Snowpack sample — Buffalo Mountain, Silverthorne, Colorado, USA (2/22/26, 2:02 PM MST)
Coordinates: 39.622, -106.113
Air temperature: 33 °F
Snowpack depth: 63 cm
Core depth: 40 cm
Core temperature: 26.6 °F
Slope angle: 11°, slope face: 116°
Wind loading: low
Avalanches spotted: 0
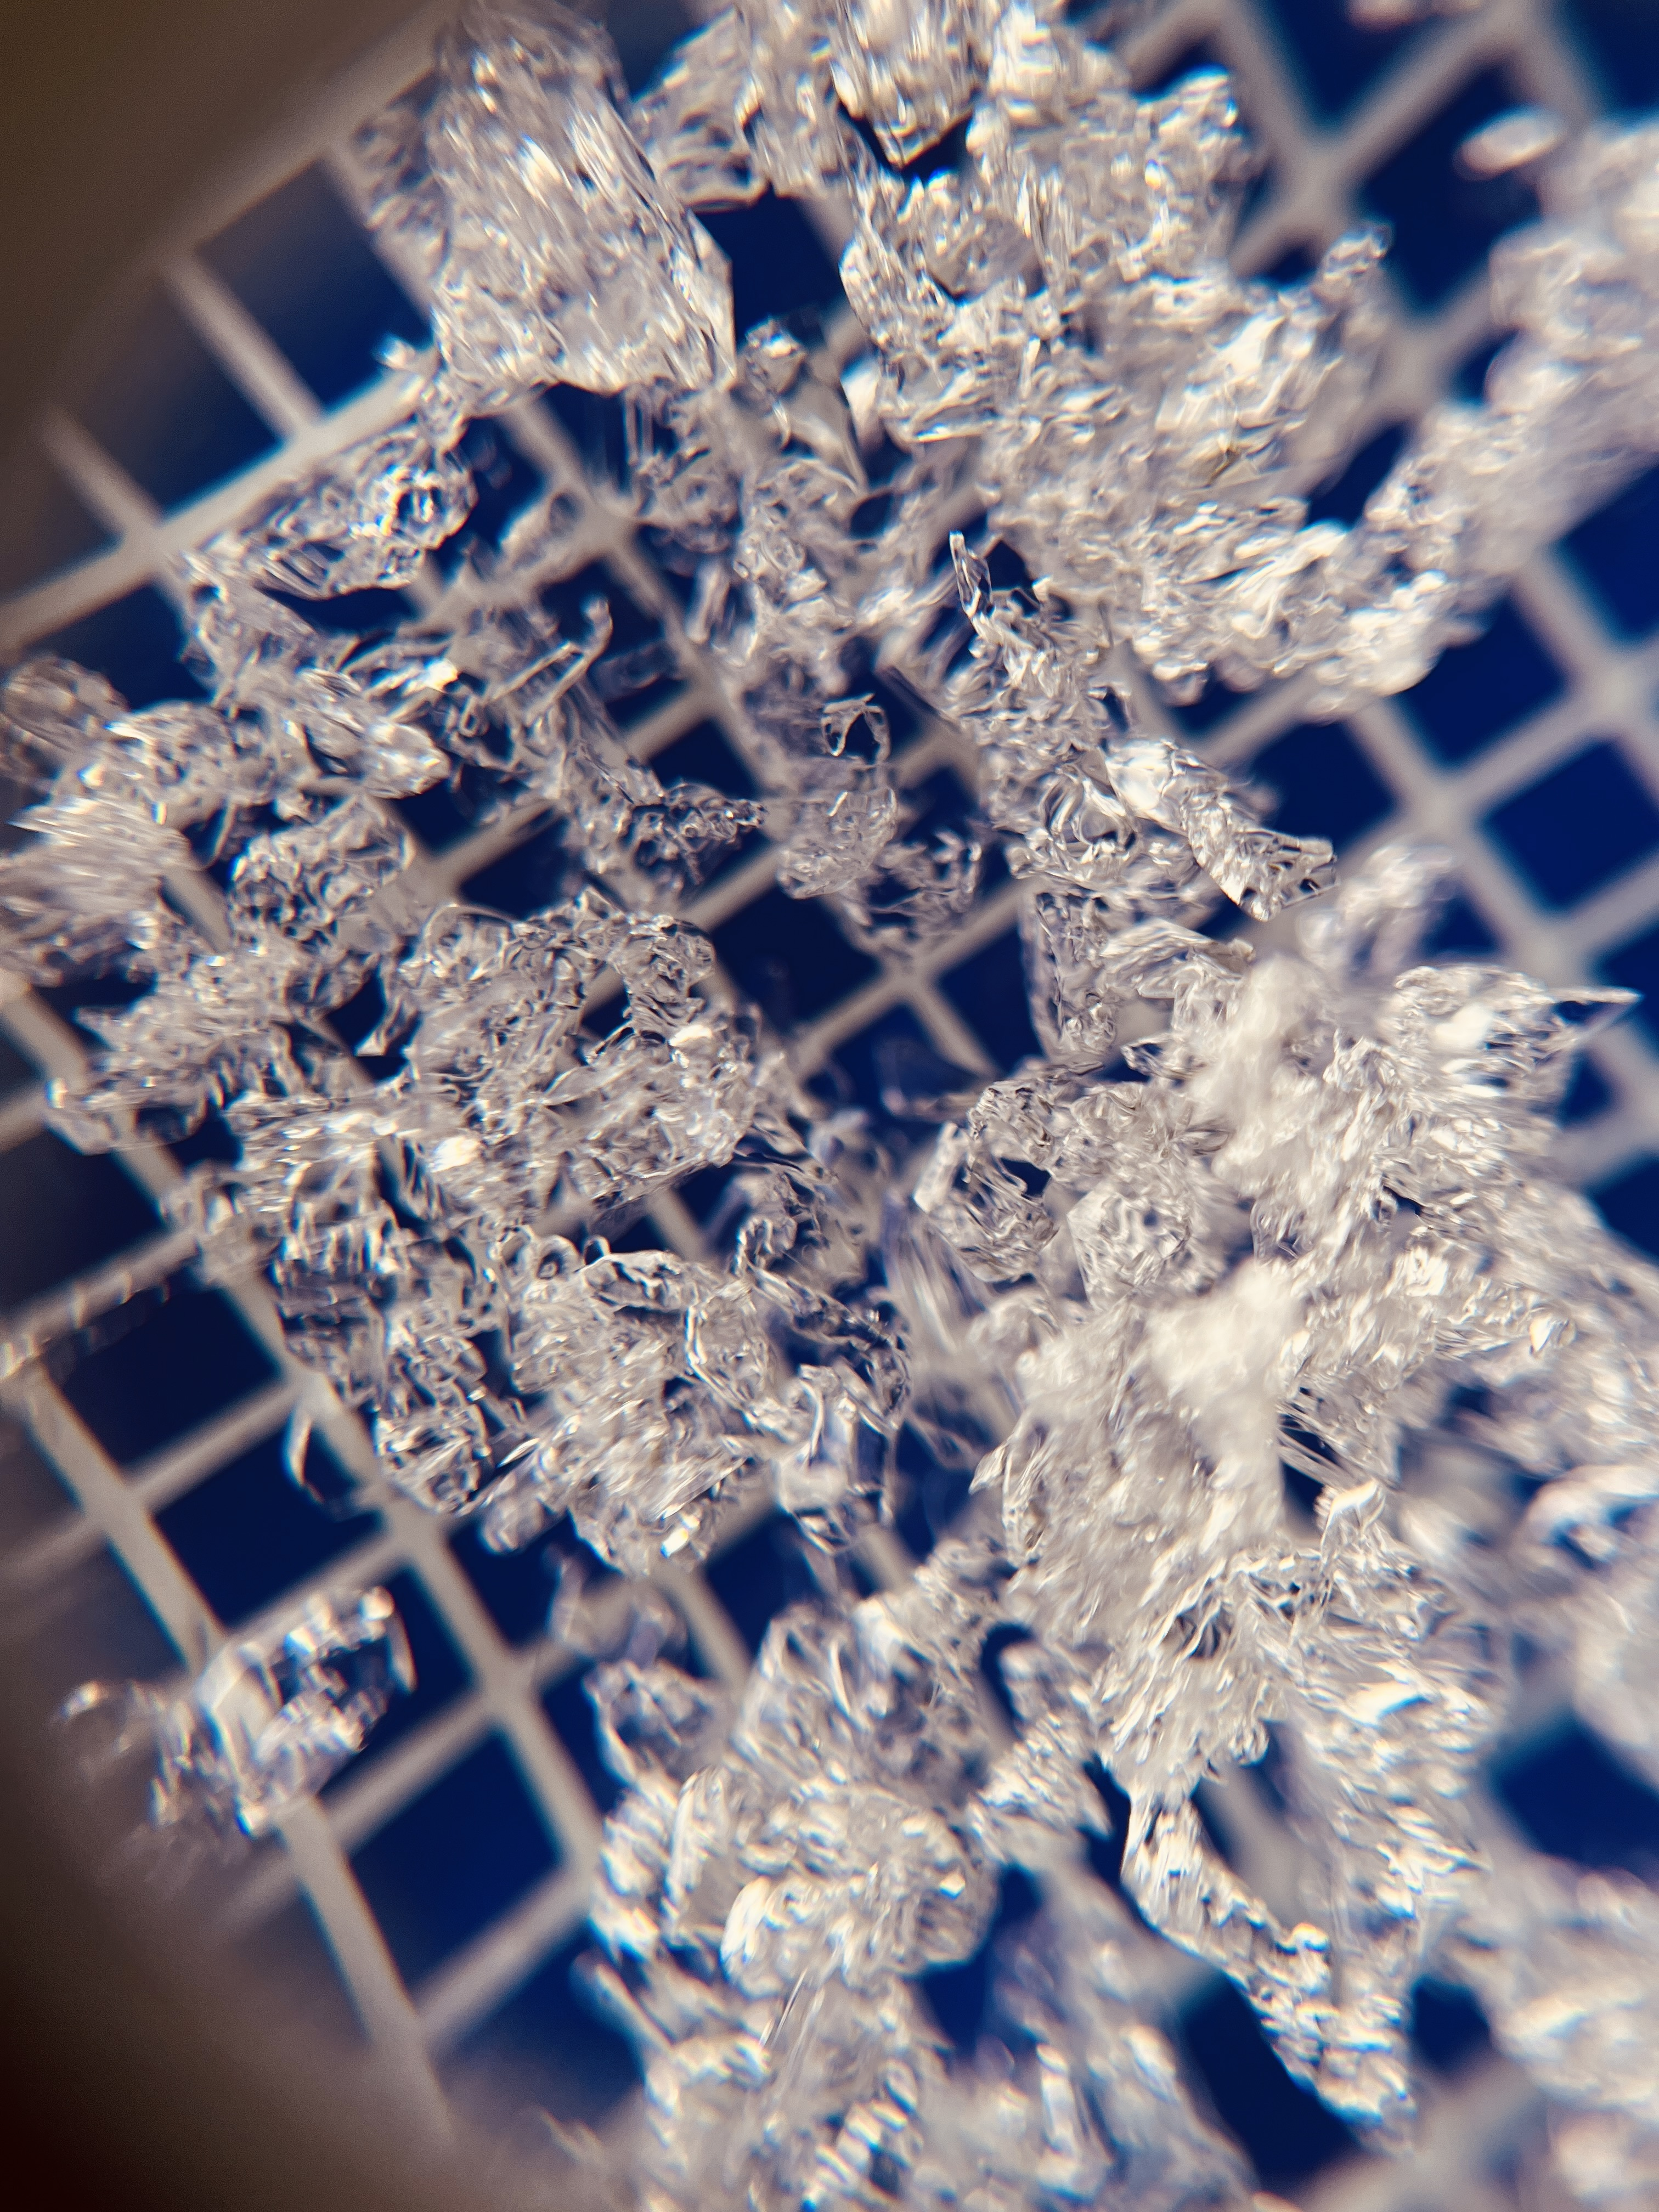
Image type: magnified_profile
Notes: In a firebreak similar to site 1, minimal wind loading with no spotted avalanches (not many faces in view though)